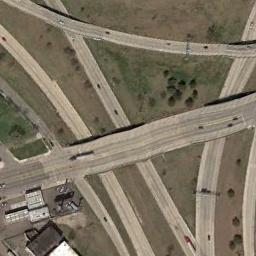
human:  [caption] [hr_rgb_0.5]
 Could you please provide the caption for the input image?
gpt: Several buildings are next to the overpass .

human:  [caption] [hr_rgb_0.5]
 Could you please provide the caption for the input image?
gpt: The overpass is next to the bare land with some cars .

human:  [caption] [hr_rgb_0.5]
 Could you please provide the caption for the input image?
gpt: The overpass is over the roads on the clearing .

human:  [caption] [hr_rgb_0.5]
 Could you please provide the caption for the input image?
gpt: Here is an S-shaped overpass .

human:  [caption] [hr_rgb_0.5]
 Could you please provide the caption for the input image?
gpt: There are brown bare land and some buildings beside the overpass .